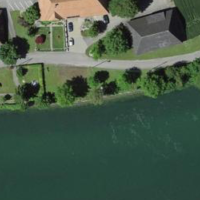
EUNIS habitat code: 15
Species observed at this site:
Corvus corone
Alcedo atthis
Sylvia borin
Aegithalos caudatus
Jynx torquilla
Sylvia atricapilla
Spinus spinus
Poecile palustris
Larus michahellis
Cygnus olor
Ardea alba
Erithacus rubecula
Cuculus canorus
Dryocopus martius
Tringa glareola
Phoenicurus ochruros
Phoenicurus phoenicurus
Corvus corax
Cyanistes caeruleus
Riparia riparia
Sturnus vulgaris
Chloris chloris
Larus canus
Troglodytes troglodytes
Corvus frugilegus
Passer domesticus
Remiz pendulinus
Mareca penelope
Passer montanus
Turdus merula
Circus aeruginosus
Saxicola rubetra
Mareca strepera
Locustella naevia
Hirundo rustica
Locustella luscinioides
Milvus milvus
Milvus migrans
Mergus merganser
Turdus pilaris
Oriolus oriolus
Calidris pugnax
Senecio vulgaris
Coccothraustes coccothraustes
Motacilla alba
Delichon urbicum
Tachybaptus ruficollis
Certhia brachydactyla
Podiceps cristatus
Actitis hypoleucos
Oenanthe oenanthe
Turdus philomelos
Anas crecca
Fulica atra
Emberiza citrinella
Dendrocopos major
Prunella modularis
Buteo buteo
Anthus pratensis
Turdus iliacus
Chroicocephalus ridibundus
Muscicapa striata
Phylloscopus collybita
Luscinia megarhynchos
Gallinula chloropus
Alauda arvensis
Coturnix coturnix
Pica pica
Sitta europaea
Garrulus glandarius
Columba livia
Saxicola rubicola
Falco tinnunculus
Acrocephalus scirpaceus
Emberiza calandra
Motacilla cinerea
Grus grus
Anas platyrhynchos
Alopochen aegyptiaca
Lanius excubitor
Aythya ferina
Streptopelia decaocto
Linaria cannabina
Aythya fuligula
Fringilla coelebs
Regulus ignicapilla
Lanius collurio
Carduelis carduelis
Columba palumbus
Phalacrocorax carbo
Fringilla montifringilla
Parus major
Columba oenas
Ciconia ciconia
Accipiter nisus